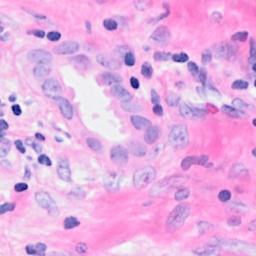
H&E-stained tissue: Breast